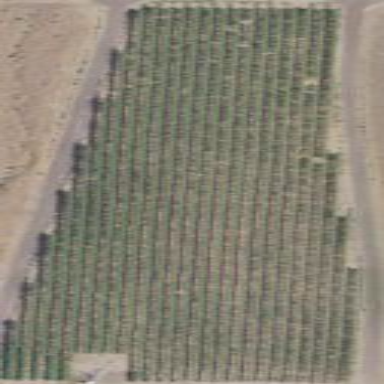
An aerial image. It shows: Vineyard with grape crops.